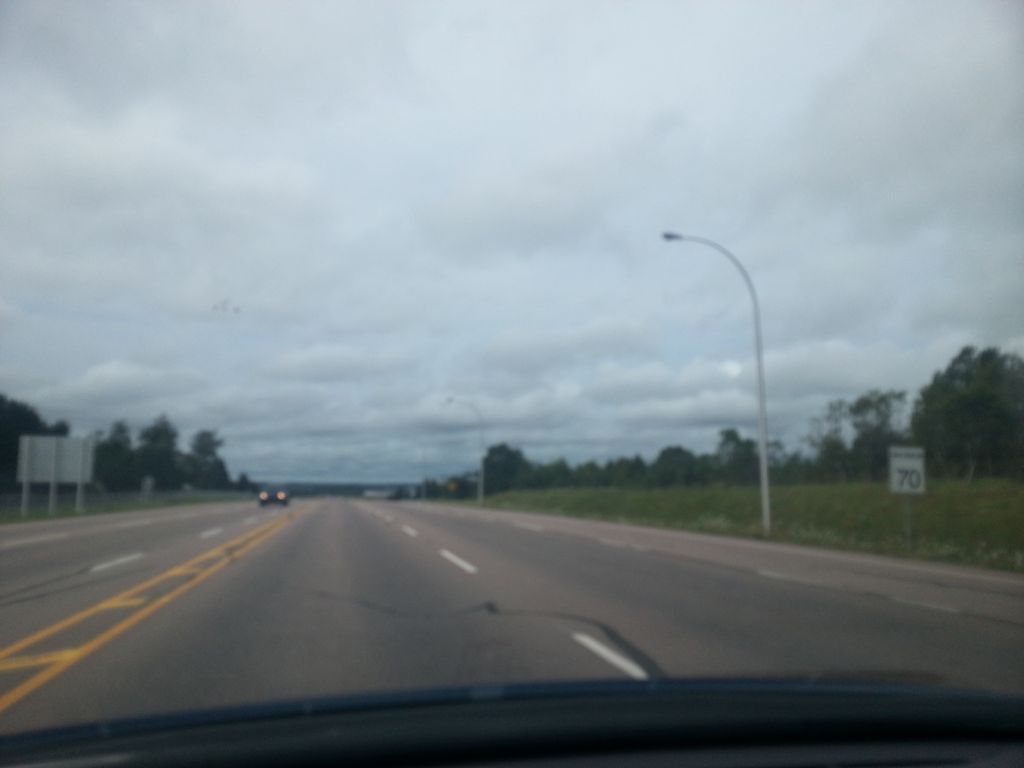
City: charlottetown